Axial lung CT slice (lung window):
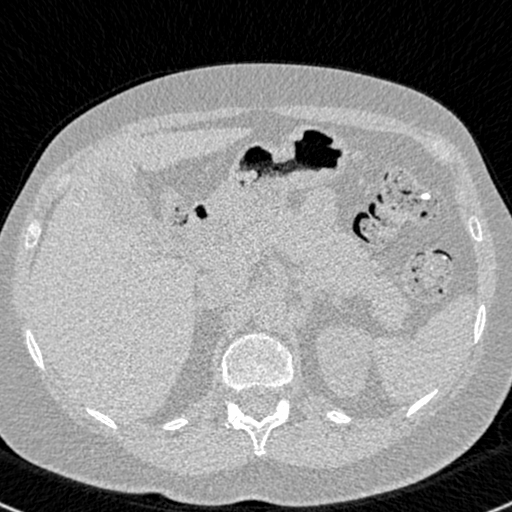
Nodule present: no